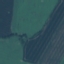
Land use / land cover: AnnualCrop